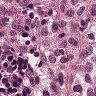
Metastatic tissue present: no